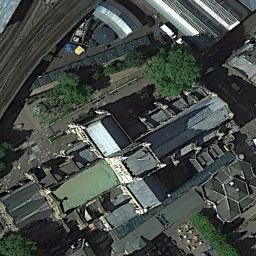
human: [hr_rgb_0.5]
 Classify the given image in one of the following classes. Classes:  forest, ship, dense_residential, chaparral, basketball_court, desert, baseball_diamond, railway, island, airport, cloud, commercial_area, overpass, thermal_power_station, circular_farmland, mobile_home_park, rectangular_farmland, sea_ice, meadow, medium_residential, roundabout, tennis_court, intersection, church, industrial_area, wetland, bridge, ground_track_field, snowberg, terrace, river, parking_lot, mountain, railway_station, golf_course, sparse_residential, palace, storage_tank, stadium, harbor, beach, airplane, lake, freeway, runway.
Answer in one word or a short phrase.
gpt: church